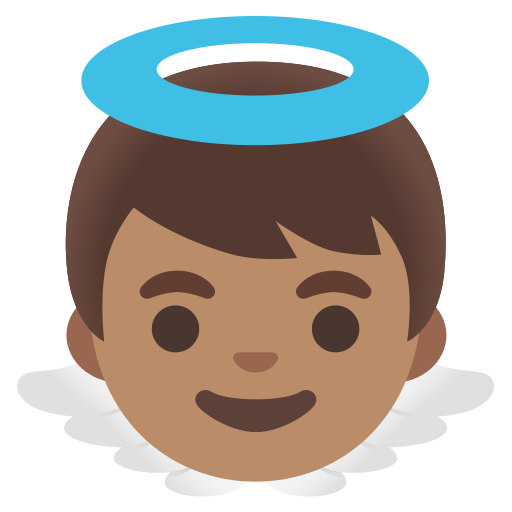
Emoji: 👼🏽